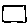
Label: square